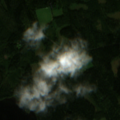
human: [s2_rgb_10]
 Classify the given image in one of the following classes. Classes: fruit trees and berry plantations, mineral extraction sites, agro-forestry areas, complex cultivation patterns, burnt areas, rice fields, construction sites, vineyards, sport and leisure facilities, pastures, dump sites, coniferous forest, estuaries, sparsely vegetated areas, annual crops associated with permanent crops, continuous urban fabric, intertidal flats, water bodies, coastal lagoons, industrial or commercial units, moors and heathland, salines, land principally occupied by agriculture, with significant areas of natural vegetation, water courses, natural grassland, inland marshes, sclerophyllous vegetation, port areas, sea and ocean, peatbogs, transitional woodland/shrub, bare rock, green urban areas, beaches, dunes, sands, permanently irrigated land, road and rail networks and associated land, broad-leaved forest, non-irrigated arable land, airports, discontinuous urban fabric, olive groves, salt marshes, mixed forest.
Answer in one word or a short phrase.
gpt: coniferous forest, mixed forest, water bodies